Question:
I am trying to reset column sorting (see image above) so that there is no down or up arrow.
I've tried '$("#grid").data("kendoGrid").refresh()' to redraw the grid but it doesn't unsort the column. Any thing else I can try beside refreshing my browser?
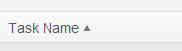
Answer: Try:
'''
$("#grid").data("kendoGrid").dataSource.sort({});
'''